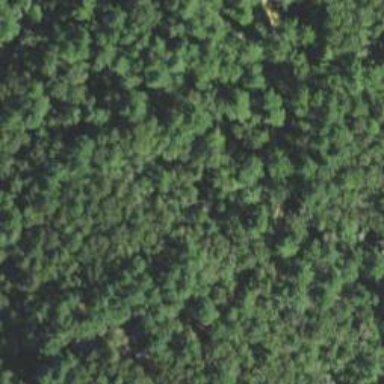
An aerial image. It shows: Nature reserve with mixed deciduous forest.